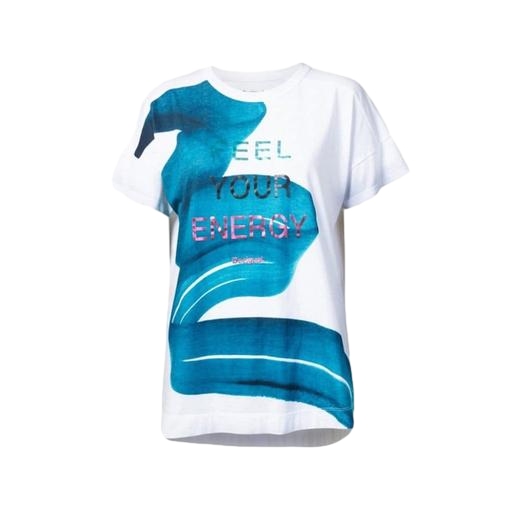
graphic t-shirt, graphic shirt, graphic tee, white background